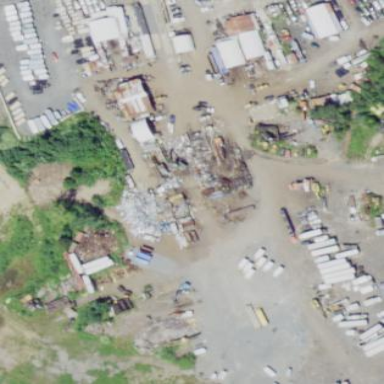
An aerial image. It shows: Industrial area.